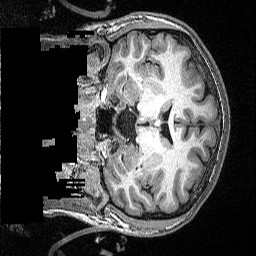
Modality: T1w
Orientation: coronal
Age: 24
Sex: male
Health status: healthy
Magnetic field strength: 3 T
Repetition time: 2.53 s
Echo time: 0.00331 s